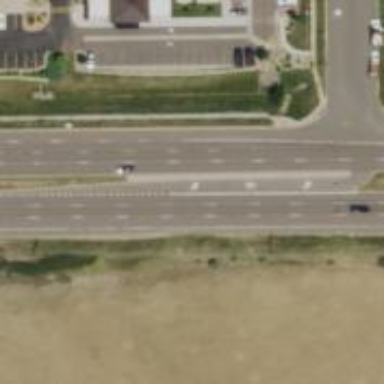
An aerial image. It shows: Primary link highway.